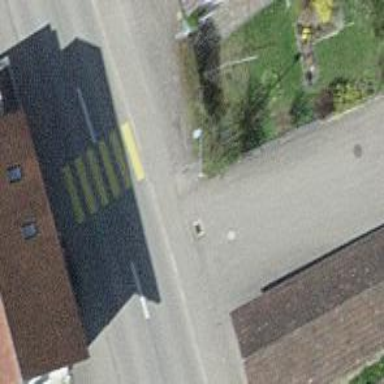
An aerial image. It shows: Garage.